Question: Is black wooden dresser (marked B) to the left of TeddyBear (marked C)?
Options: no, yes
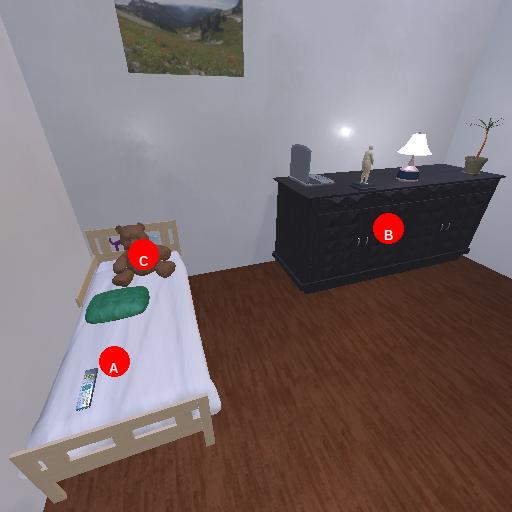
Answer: no